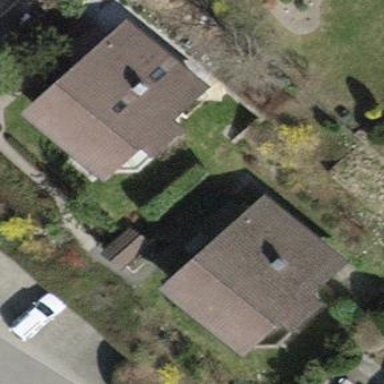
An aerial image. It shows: Detached building.